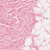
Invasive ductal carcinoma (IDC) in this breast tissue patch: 0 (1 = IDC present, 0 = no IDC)